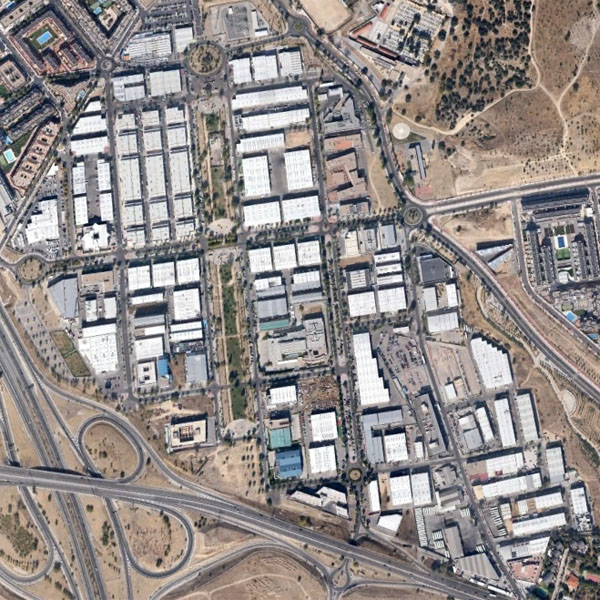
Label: Industrial